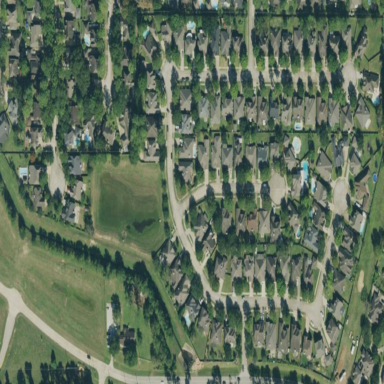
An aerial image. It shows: Residential area within neighborhood.